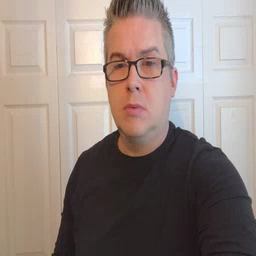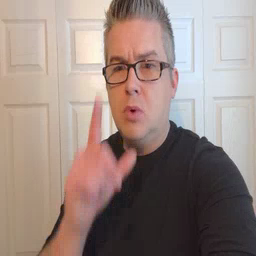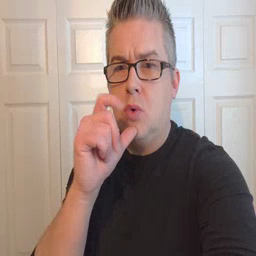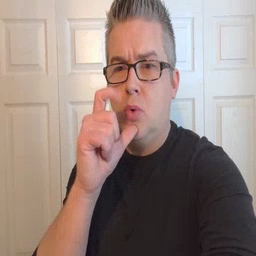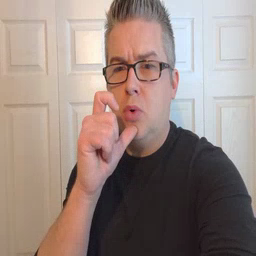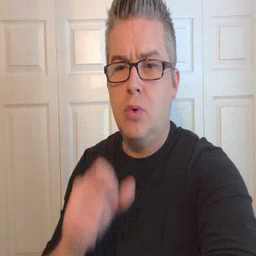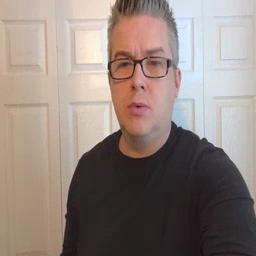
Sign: who